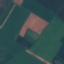
Land use / land cover class: AnnualCrop